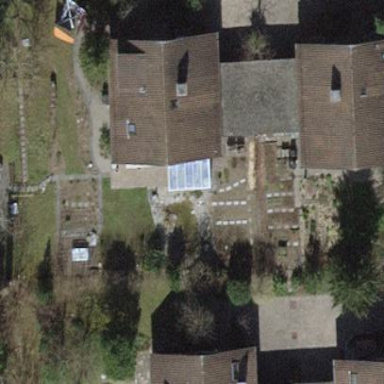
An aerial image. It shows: Detached building with gabled tile roof.